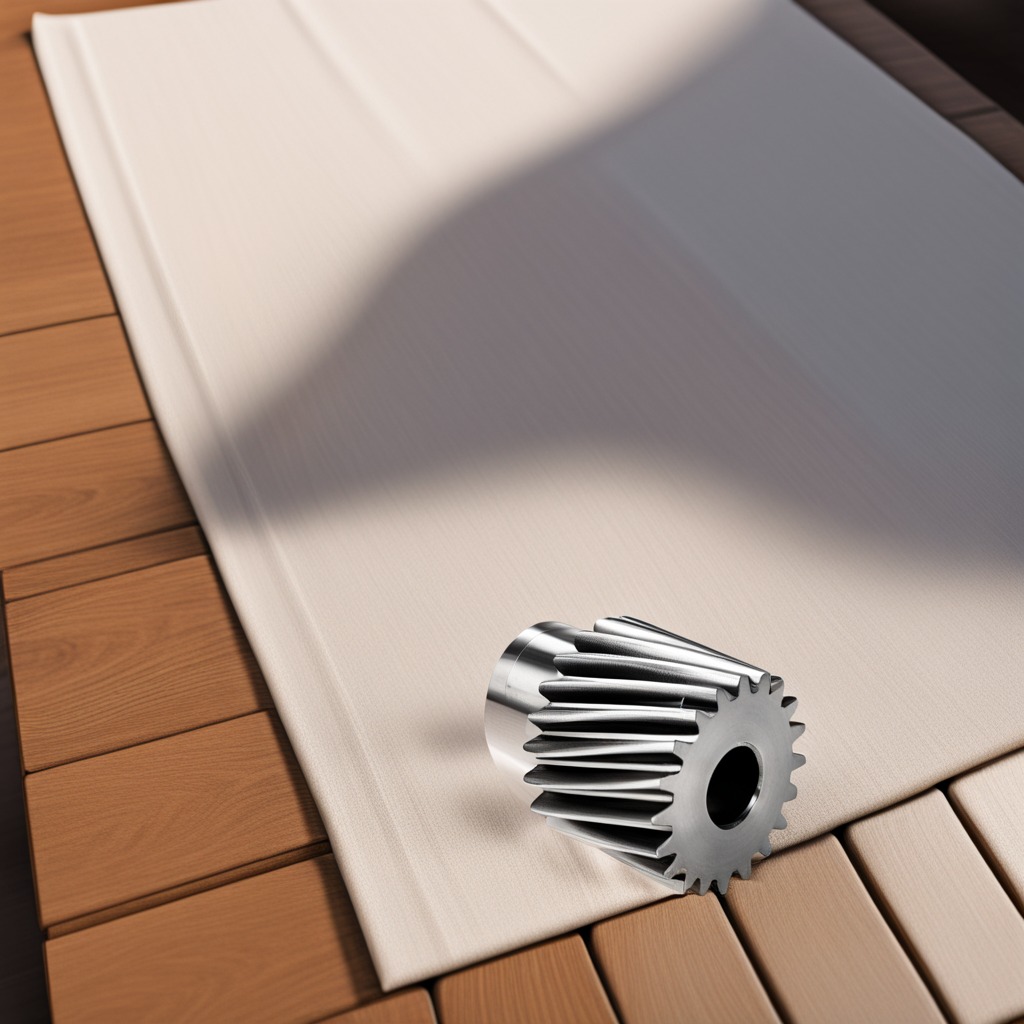
A steel gear with teeth lies on a wooden table in an outdoor workshop during daytime bright natural light soft shadows worn but beneath the cloth.